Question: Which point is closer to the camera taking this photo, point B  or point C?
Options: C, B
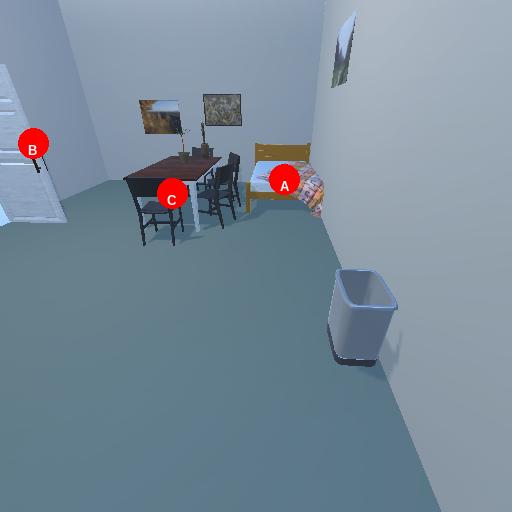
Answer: C